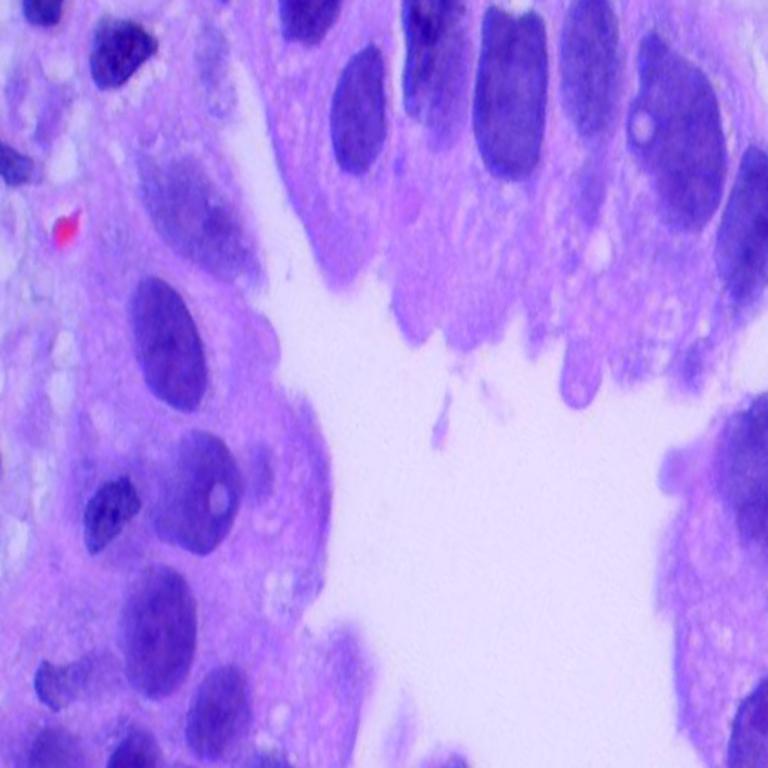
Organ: lung
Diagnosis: adenocarcinomas